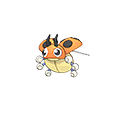
Pok\u00e9mon: ledyba